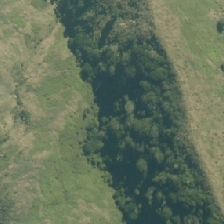
Land cover: grose_broom